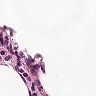
Metastatic tissue present: no